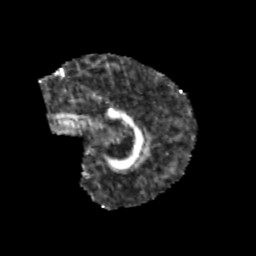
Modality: FA
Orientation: sagittal
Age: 9
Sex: male
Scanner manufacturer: siemens
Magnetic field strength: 3 T
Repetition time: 3.8 s
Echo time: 0.07 s